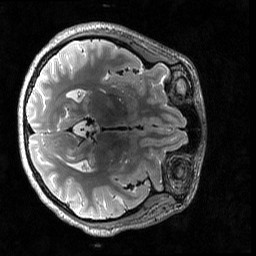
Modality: T2w
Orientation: axial
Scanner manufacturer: siemens
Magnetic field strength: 3 T
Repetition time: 3.2 s
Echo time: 0.565 s